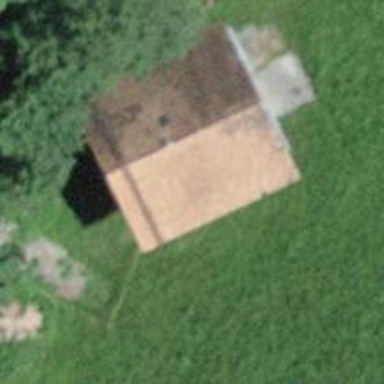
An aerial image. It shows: Rural barn.